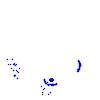
Particle: kaon